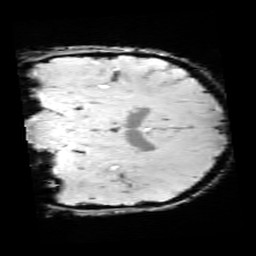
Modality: SWI
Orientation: coronal
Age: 10
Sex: male
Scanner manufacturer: siemens
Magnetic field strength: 3 T
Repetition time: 0.027 s
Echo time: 0.02 s